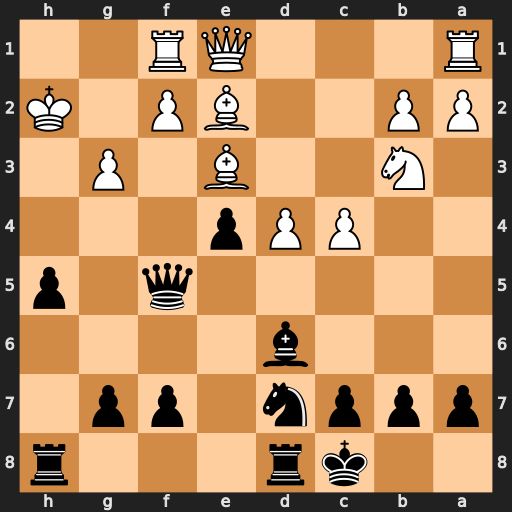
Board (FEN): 2kr3r/pppn1pp1/3b4/5q1p/2PPp3/1N2B1P1/PP2BP1K/R3QR2
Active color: b
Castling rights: -
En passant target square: -
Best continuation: h4 Kg2 hxg3 Rh1 gxf2